【题型】填空题　【知识点】解析几何　【难度】easy
已知定点$A\left(-2,\sqrt{3}\right)$，点$F_2$为椭圆$\dfrac{x^2}{25}+\dfrac{y^2}{16}=1$的右焦点，点$M$在椭圆上移动，求$|AM|+|MF_2|$的最大值与\\
最小值的和为\underline{\qquad}.
【解答】
\noindent \textbf{【答案】} $20$

\vspace{0.5em}
\noindent \textbf{【分析】} 根据给定条件，利用椭圆的定义，结合线段和差的三角不等式列式，即可求解.

\vspace{0.5em}
\noindent \textbf{【解析】} 设椭圆$\dfrac{x^2}{25}+\dfrac{y^2}{16}=1$的左焦点为$F_1$，可得$F_1(-3,0)$，\\
由椭圆定义知$|MF_1|+|MF_2|=10$，\\
又由点$A$在椭圆内，$|AM|+|MF_2|=10+|AM|-|MF_1|$，直线$AF_1$交椭圆于$M_1,M_2$，\\
因为$\left||AM|-|MF_1|\right|\leq |AF_1|=\sqrt{(-2+3)^2+(\sqrt{3})^2}=2$，即$-2\leq |AM|-|MF_1|\leq 2$，\\
当且仅当点$M,A,F_1$共线时取等号，\\
当点$M$与$M_1$重合时，$\left(|AM|-|MF_1|\right)_{\max}=2$，则$\left(|AM|+|MF_2|\right)_{\max}=12$，\\
当点$M$与$M_2$重合时，$\left(|AM|-|MF_1|\right)_{\min}=-2$，则$\left(|AM|+|MF_2|\right)_{\min}=8$，\\
所以$|AM|+|MF_2|$的最大值和最小值为$12,8$，可得$12+8=20$.\\
故答案为：$20$.

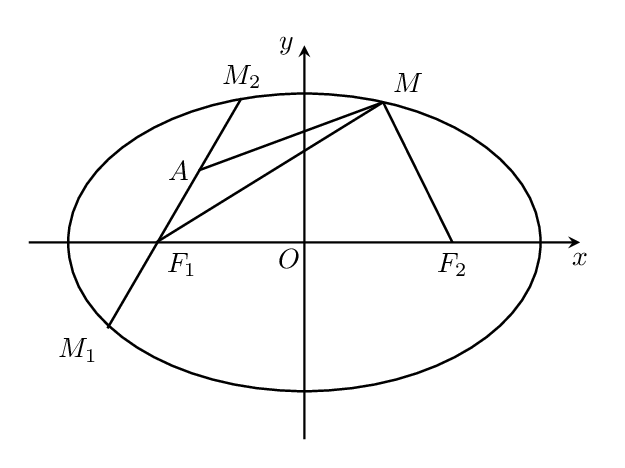